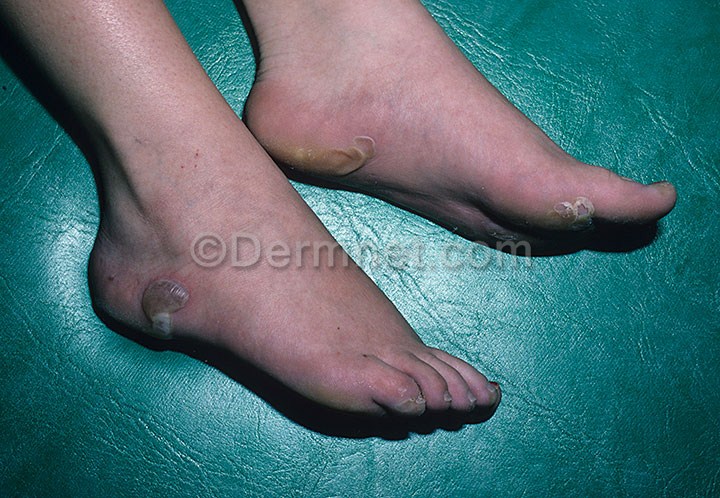
Disease: Bullous Disease Photos